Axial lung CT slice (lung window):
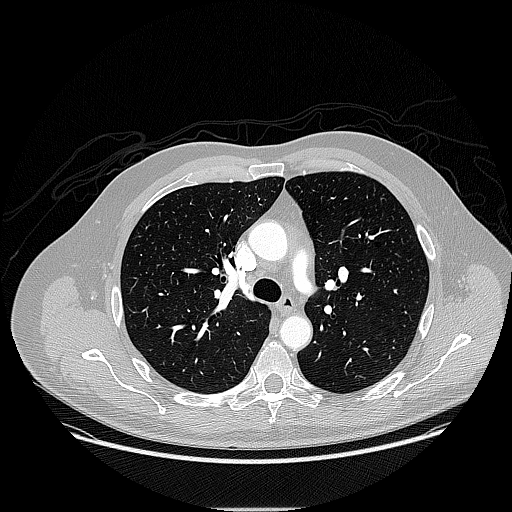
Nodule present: no